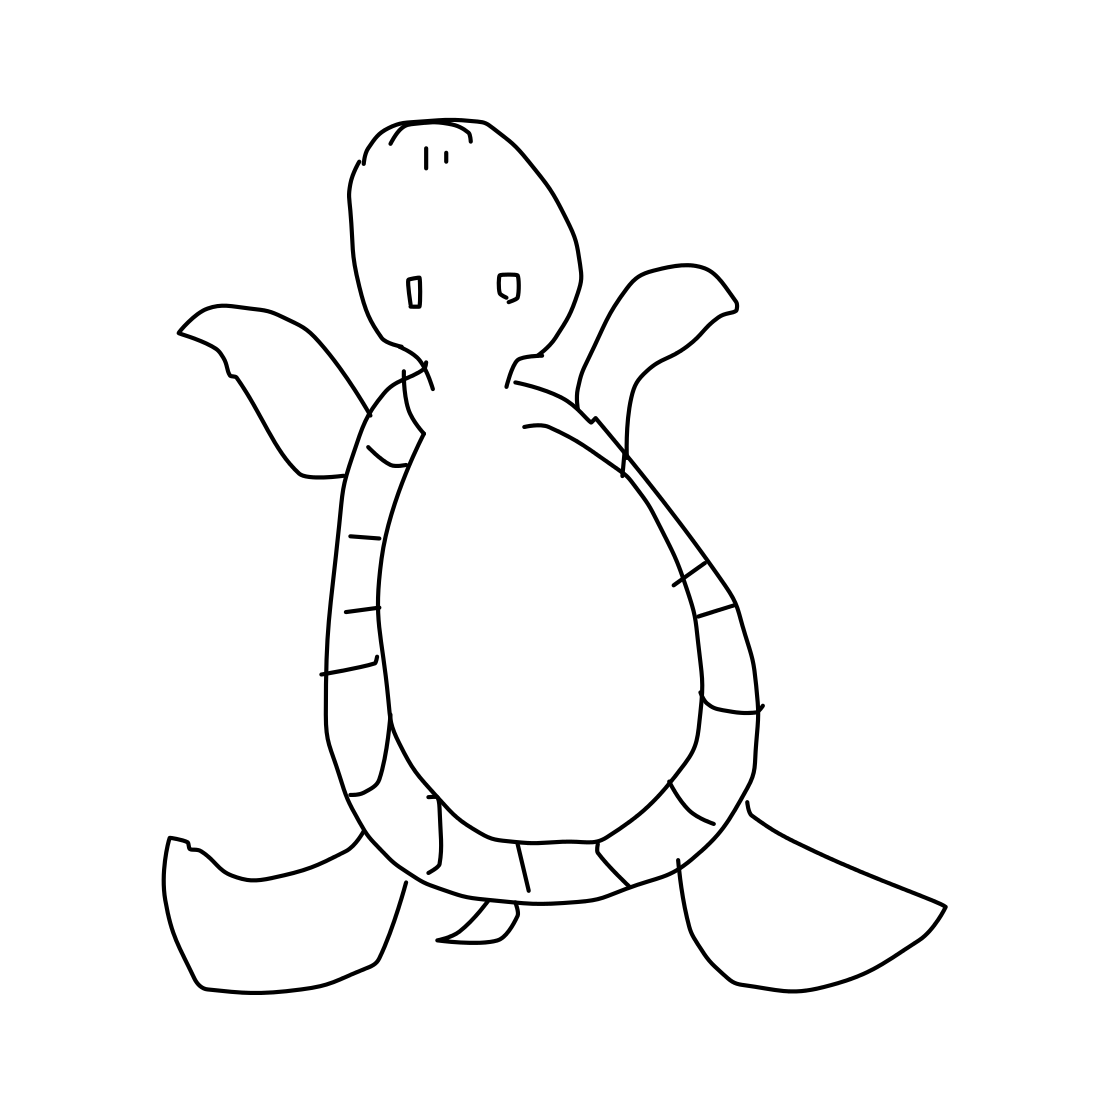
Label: sea turtle